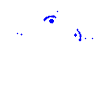
Particle: electron